Aerial crown-view tile of a tropical tree (Barro Colorado Island, Panama), acquired 20250124:
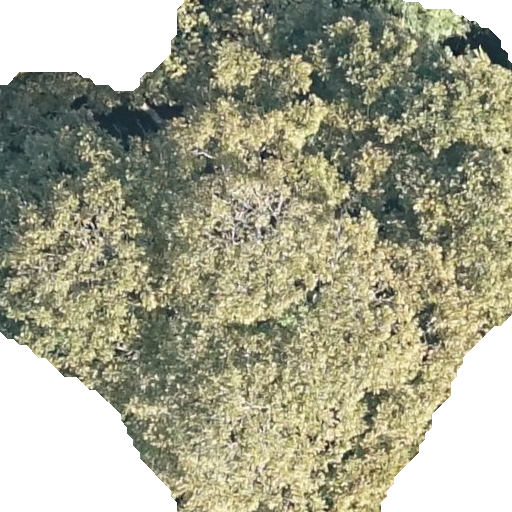
Species: Dipteryx oleifera
GBIF accepted scientific name: Dipteryx oleifera
Crown area: 393.545 m²